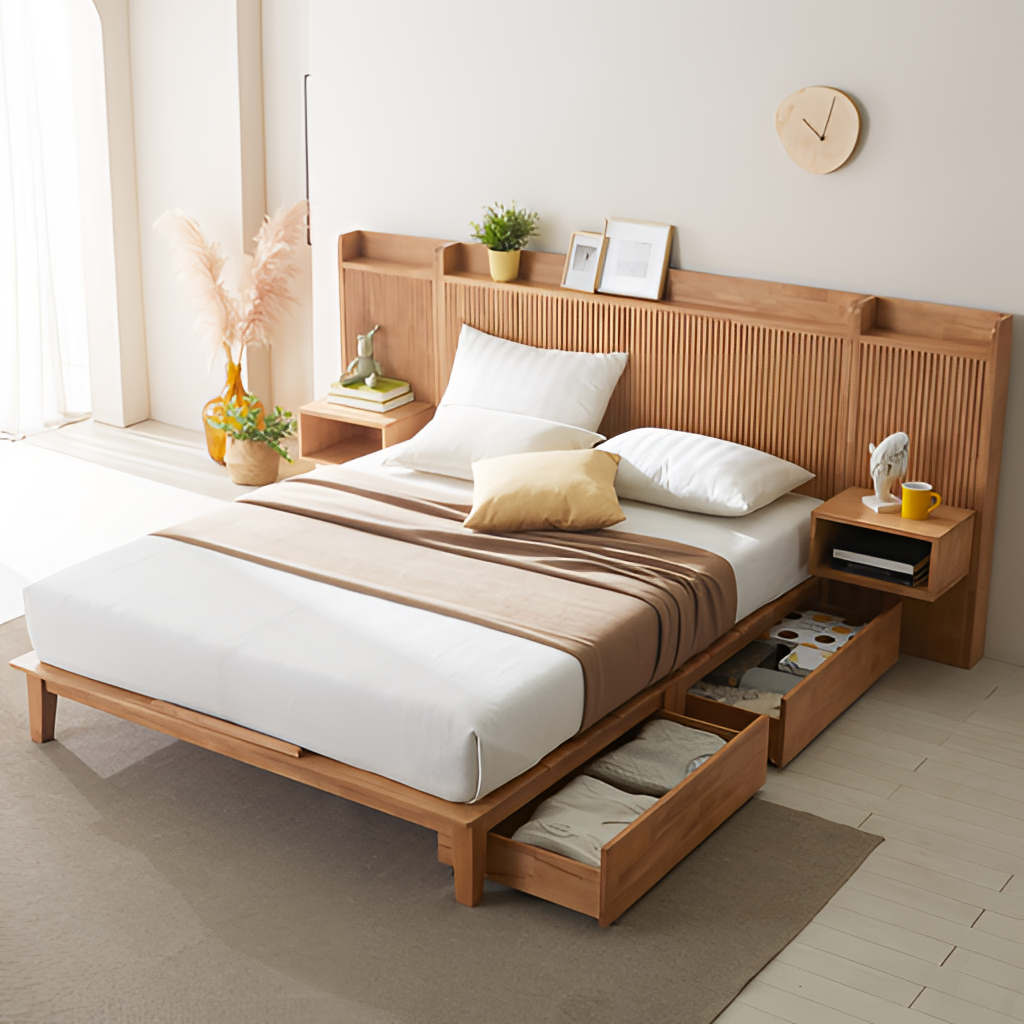
wood bed frame with storage, bedroom, contemporary, wood flooring, with plank pattern, cream paint wallpaper, with solid pattern